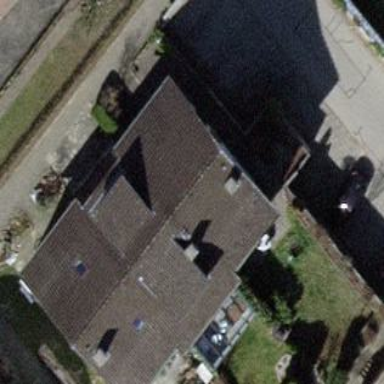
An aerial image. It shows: Terrace building with gabled roof.